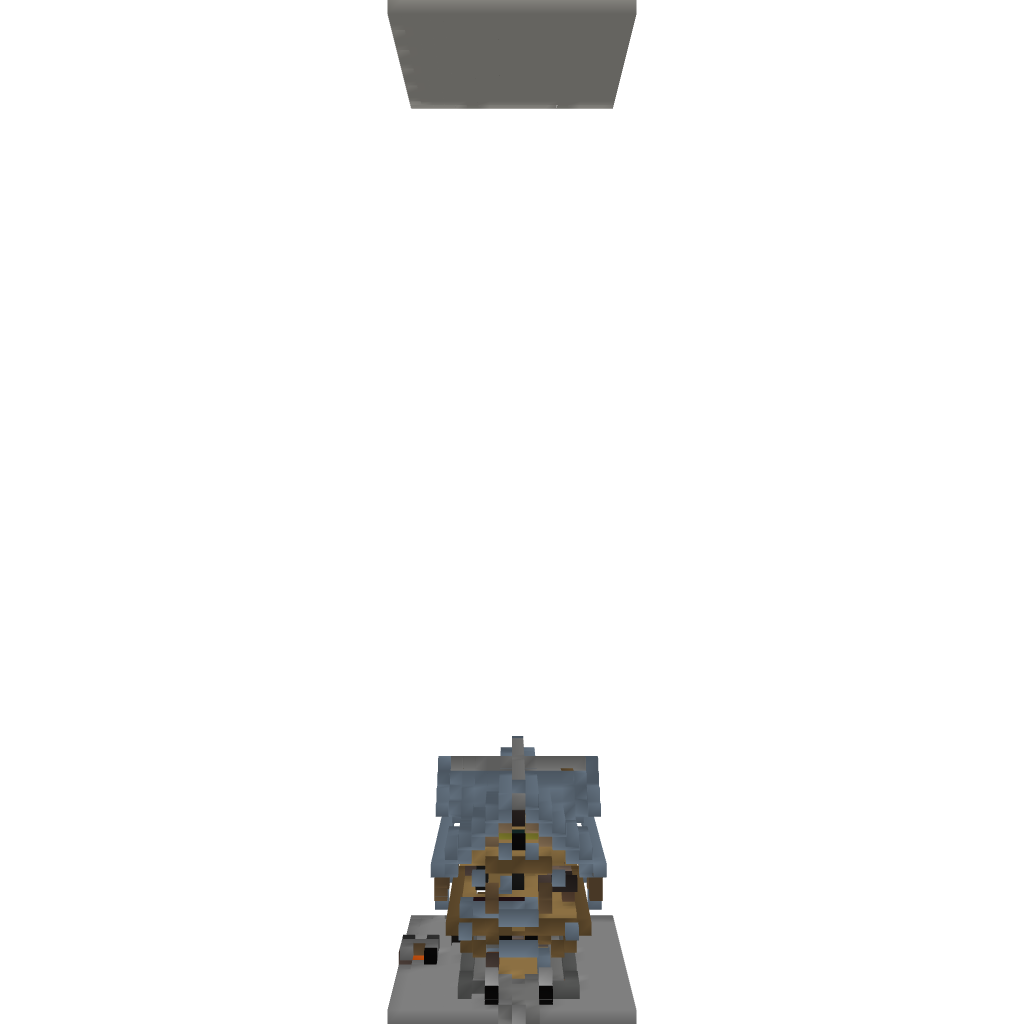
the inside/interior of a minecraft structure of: Medieval Cottage